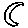
Label: moon